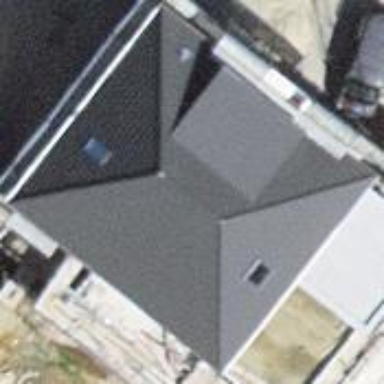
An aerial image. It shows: Simple and straightforward house.